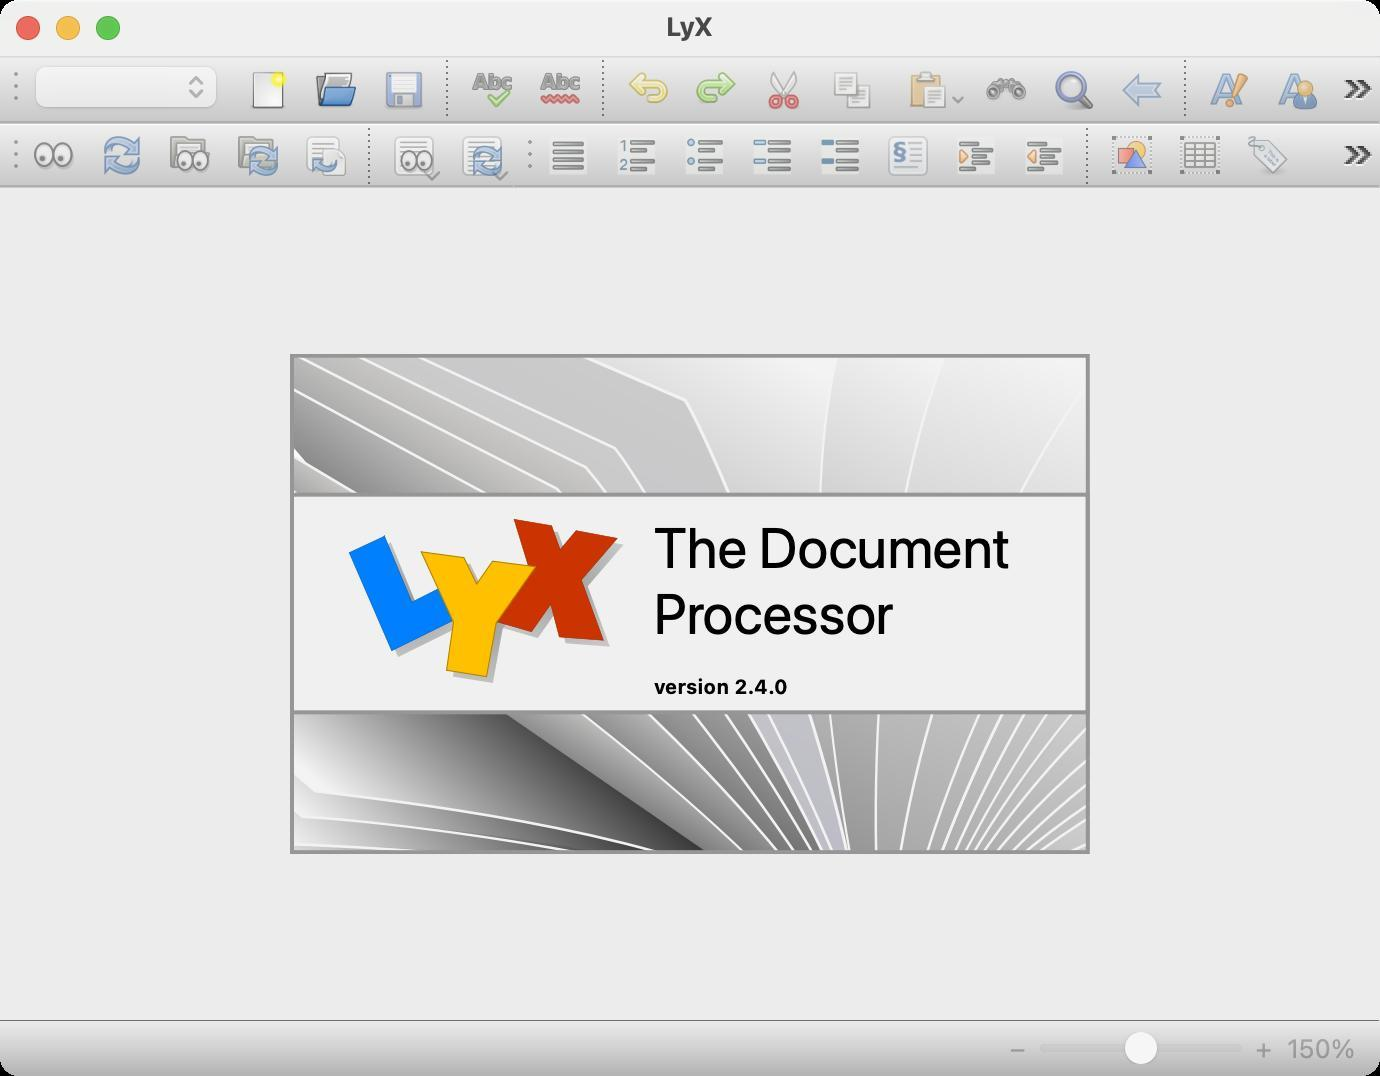
Accessibility tree:
{"name": "LyX", "role": "AXWindow", "description": null, "role_description": "звичайне вікно", "value": null, "position": "301.00;168.00", "size": "690;538", "children": [{"name": "", "role": "AXCheckBox", "description": "", "role_description": "галочка", "value": 0, "position": "669.00;29.00", "size": "21;32", "children": []}, {"name": "", "role": "AXComboBox", "description": "", "role_description": "контейнер вибору", "value": null, "position": "12.00;29.00", "size": "103;32", "children": [{"name": "", "role": "AXList", "description": "", "role_description": "список", "value": null, "position": "-301.00;-168.00", "size": "0;0", "children": []}]}, {"name": "New_document", "role": "AXButton", "description": "New document [⌘N]", "role_description": "кнопка", "value": null, "position": "119.00;30.00", "size": "30;30", "children": []}, {"name": "Open_document", "role": "AXButton", "description": "Open document [⌘O]", "role_description": "кнопка", "value": null, "position": "153.00;30.00", "size": "30;30", "children": []}, {"name": "Save_document", "role": "AXButton", "description": "Save document [⌘S]", "role_description": "кнопка", "value": null, "position": "187.00;30.00", "size": "30;30", "children": []}, {"name": "Check_spelling", "role": "AXButton", "description": "Check spelling [⇧⌘;]", "role_description": "кнопка", "value": null, "position": "231.00;30.00", "size": "30;30", "children": []}, {"name": "Spellcheck_continuously", "role": "AXButton", "description": "Spellcheck continuously", "role_description": "кнопка", "value": null, "position": "265.00;30.00", "size": "30;30", "children": []}, {"name": "Undo", "role": "AXButton", "description": "Undo [⌘Z]", "role_description": "кнопка", "value": null, "position": "309.00;30.00", "size": "30;30", "children": []}, {"name": "Redo", "role": "AXButton", "description": "Redo [⇧⌘Z]", "role_description": "кнопка", "value": null, "position": "343.00;30.00", "size": "30;30", "children": []}, {"name": "Cut", "role": "AXButton", "description": "Cut [⌘X]", "role_description": "кнопка", "value": null, "position": "377.00;30.00", "size": "30;30", "children": []}, {"name": "Copy", "role": "AXButton", "description": "Copy [⌘C]", "role_description": "кнопка", "value": null, "position": "411.00;30.00", "size": "30;30", "children": []}, {"name": "Paste", "role": "AXMenuButton", "description": "Paste", "role_description": "кнопка меню", "value": null, "position": "445.00;30.00", "size": "39;30", "children": []}, {"name": "Find_and_replace", "role": "AXCheckBox", "description": "Find and replace", "role_description": "галочка", "value": 0, "position": "488.00;30.00", "size": "30;30", "children": []}, {"name": "Find_and_replace_(advanced)", "role": "AXCheckBox", "description": "Find and replace (advanced)", "role_description": "галочка", "value": 0, "position": "522.00;30.00", "size": "30;30", "children": []}, {"name": "Navigate_back", "role": "AXButton", "description": "Navigate back [⌘<]", "role_description": "кнопка", "value": null, "position": "556.00;30.00", "size": "30;30", "children": []}, {"name": "Toggle_emphasis", "role": "AXButton", "description": "Toggle emphasis [⌃⌘E]", "role_description": "кнопка", "value": null, "position": "600.00;30.00", "size": "30;30", "children": []}, {"name": "Toggle_noun", "role": "AXButton", "description": "Toggle noun [⌃C C]", "role_description": "кнопка", "value": null, "position": "634.00;30.00", "size": "30;30", "children": []}, {"name": "View", "role": "AXButton", "description": "View [⌘R]", "role_description": "кнопка", "value": null, "position": "12.00;63.00", "size": "30;30", "children": []}, {"name": "Update", "role": "AXButton", "description": "Update [⇧⌘R]", "role_description": "кнопка", "value": null, "position": "46.00;63.00", "size": "30;30", "children": []}, {"name": "View_master_document", "role": "AXButton", "description": "View master document", "role_description": "кнопка", "value": null, "position": "80.00;63.00", "size": "30;30", "children": []}, {"name": "Update_master_document", "role": "AXButton", "description": "Update master document", "role_description": "кнопка", "value": null, "position": "114.00;63.00", "size": "30;30", "children": []}, {"name": "Enable_Forward/Reverse_Search", "role": "AXButton", "description": "Enable Forward/Reverse Search", "role_description": "кнопка", "value": null, "position": "148.00;63.00", "size": "30;30", "children": []}, {"name": "View_other_formats", "role": "AXMenuButton", "description": "View other formats", "role_description": "кнопка меню", "value": null, "position": "192.00;63.00", "size": "30;30", "children": []}, {"name": "Update_other_formats", "role": "AXMenuButton", "description": "Update other formats", "role_description": "кнопка меню", "value": null, "position": "226.00;63.00", "size": "30;30", "children": []}, {"name": "", "role": "AXCheckBox", "description": "", "role_description": "галочка", "value": 0, "position": "669.00;63.00", "size": "21;30", "children": []}, {"name": "Default", "role": "AXButton", "description": "Default", "role_description": "кнопка", "value": null, "position": "269.00;63.00", "size": "30;30", "children": []}, {"name": "Numbered_list", "role": "AXButton", "description": "Numbered list", "role_description": "кнопка", "value": null, "position": "303.00;63.00", "size": "30;30", "children": []}, {"name": "Itemized_list", "role": "AXButton", "description": "Itemized list", "role_description": "кнопка", "value": null, "position": "337.00;63.00", "size": "30;30", "children": []}, {"name": "Labeled_List", "role": "AXButton", "description": "Labeled List", "role_description": "кнопка", "value": null, "position": "371.00;63.00", "size": "30;30", "children": []}, {"name": "Description", "role": "AXButton", "description": "Description", "role_description": "кнопка", "value": null, "position": "405.00;63.00", "size": "30;30", "children": []}, {"name": "Section", "role": "AXButton", "description": "Section", "role_description": "кнопка", "value": null, "position": "439.00;63.00", "size": "30;30", "children": []}, {"name": "Increase_depth", "role": "AXButton", "description": "Increase depth", "role_description": "кнопка", "value": null, "position": "473.00;63.00", "size": "30;30", "children": []}, {"name": "Decrease_depth", "role": "AXButton", "description": "Decrease depth", "role_description": "кнопка", "value": null, "position": "507.00;63.00", "size": "30;30", "children": []}, {"name": "Insert_figure_float", "role": "AXButton", "description": "Insert figure float", "role_description": "кнопка", "value": null, "position": "551.00;63.00", "size": "30;30", "children": []}, {"name": "Insert_table_float", "role": "AXButton", "description": "Insert table float", "role_description": "кнопка", "value": null, "position": "585.00;63.00", "size": "30;30", "children": []}, {"name": "Insert_label", "role": "AXButton", "description": "Insert label", "role_description": "кнопка", "value": null, "position": "619.00;63.00", "size": "30;30", "children": []}, {"name": "", "role": "AXGroup", "description": "", "role_description": "група", "value": null, "position": "0.00;94.00", "size": "690;416", "children": []}, {"name": "", "role": "AXStaticText", "description": "", "role_description": "текст", "value": null, "position": "0.00;510.00", "size": "690;28", "children": [{"name": "", "role": "AXGrowArea", "description": "", "role_description": "область розширення", "value": null, "position": "690.00;516.00", "size": "0;22", "children": []}, {"name": null, "role": "AXStaticText", "description": "", "role_description": "текст", "value": "−", "position": "505.00;516.00", "size": "8;16", "children": []}, {"name": "", "role": "AXSlider", "description": "Workarea zoom level. Drag, use Ctrl-+/- or Shift-Mousewheel to adjust.", "role_description": "повзунок", "value": "150", "position": "518.00;516.00", "size": "105;16", "children": []}, {"name": null, "role": "AXStaticText", "description": "", "role_description": "текст", "value": "+", "position": "628.00;516.00", "size": "8;16", "children": []}, {"name": null, "role": "AXStaticText", "description": "", "role_description": "текст", "value": "150%", "position": "642.00;516.00", "size": "37;16", "children": []}]}, {"name": null, "role": "AXButton", "description": null, "role_description": "кнопка закривання", "value": null, "position": "7.00;6.00", "size": "14;16", "children": []}, {"name": null, "role": "AXButton", "description": null, "role_description": "кнопка повноекранного режиму", "value": null, "position": "47.00;6.00", "size": "14;16", "children": [{"name": null, "role": "AXGroup", "description": null, "role_description": "група", "value": null, "position": "47.00;6.00", "size": "14;16", "children": []}]}, {"name": null, "role": "AXButton", "description": null, "role_description": "кнопка згортання", "value": null, "position": "27.00;6.00", "size": "14;16", "children": []}, {"name": null, "role": "AXStaticText", "description": null, "role_description": "текст", "value": "LyX", "position": "331.00;5.00", "size": "28;16", "children": []}]}